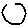
Label: moon